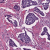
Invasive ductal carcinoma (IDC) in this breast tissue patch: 1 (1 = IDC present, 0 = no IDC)